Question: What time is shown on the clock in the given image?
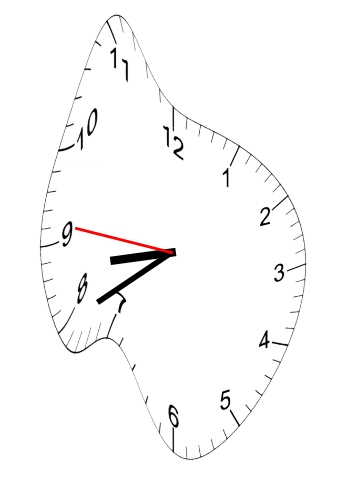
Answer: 08:39:46